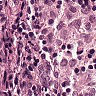
Metastatic tissue present: no